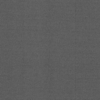
Label: dusty